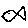
Label: fish